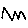
Label: zigzag